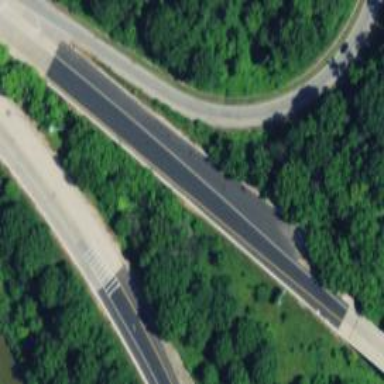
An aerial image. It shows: Asphalt motorway link.